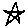
Label: star